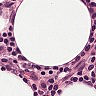
Metastatic tissue present: no